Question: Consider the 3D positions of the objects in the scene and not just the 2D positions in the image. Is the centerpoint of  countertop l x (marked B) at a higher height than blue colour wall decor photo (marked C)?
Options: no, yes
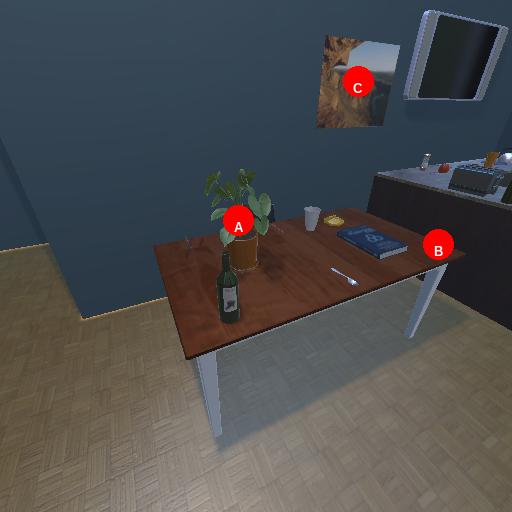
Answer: no